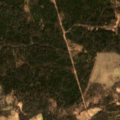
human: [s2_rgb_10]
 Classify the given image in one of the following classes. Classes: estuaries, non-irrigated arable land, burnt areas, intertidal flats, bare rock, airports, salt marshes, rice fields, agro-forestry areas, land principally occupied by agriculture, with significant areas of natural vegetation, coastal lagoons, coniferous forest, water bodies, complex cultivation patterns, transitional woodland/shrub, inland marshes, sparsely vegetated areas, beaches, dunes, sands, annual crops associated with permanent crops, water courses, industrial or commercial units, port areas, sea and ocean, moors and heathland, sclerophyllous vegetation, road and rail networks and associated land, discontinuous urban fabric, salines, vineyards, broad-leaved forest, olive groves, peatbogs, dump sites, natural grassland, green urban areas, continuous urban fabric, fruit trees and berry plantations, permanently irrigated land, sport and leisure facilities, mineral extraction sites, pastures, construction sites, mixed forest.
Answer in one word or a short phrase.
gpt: land principally occupied by agriculture, with significant areas of natural vegetation, coniferous forest, mixed forest